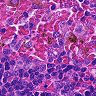
Metastatic tissue present: no